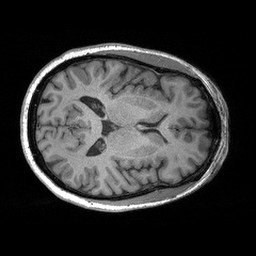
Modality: T1w
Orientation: axial
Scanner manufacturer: siemens
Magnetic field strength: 3 T
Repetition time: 2.3 s
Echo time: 0.00298 s